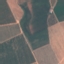
Land use / land cover class: PermanentCrop